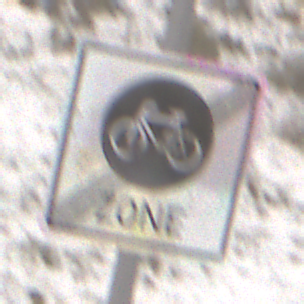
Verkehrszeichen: EndeFahrradzone
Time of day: Midday
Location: Outdoor (Nature)
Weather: Overcast
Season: Winter
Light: Natural